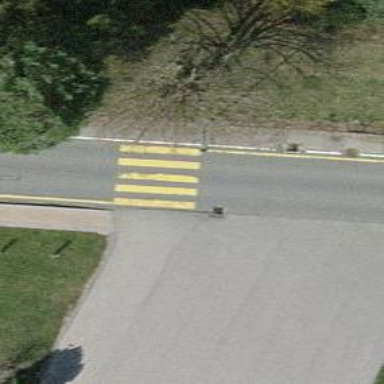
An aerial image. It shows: Uncontrolled zebra crossing on the road.